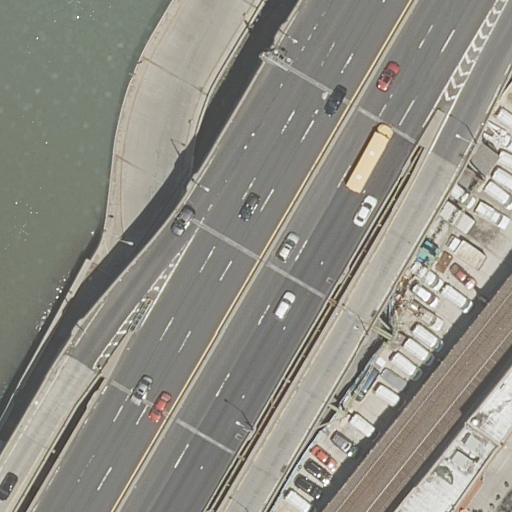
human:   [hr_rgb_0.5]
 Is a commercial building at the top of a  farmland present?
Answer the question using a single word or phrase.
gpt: no

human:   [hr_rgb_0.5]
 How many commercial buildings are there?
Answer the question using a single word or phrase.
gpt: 0

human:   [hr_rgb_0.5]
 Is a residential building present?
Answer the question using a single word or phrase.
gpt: yes

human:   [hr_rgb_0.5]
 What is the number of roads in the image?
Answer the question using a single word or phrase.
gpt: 6

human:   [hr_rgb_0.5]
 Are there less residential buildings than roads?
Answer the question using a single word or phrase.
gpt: yes

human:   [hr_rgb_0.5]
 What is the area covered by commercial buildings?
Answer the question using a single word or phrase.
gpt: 0m2

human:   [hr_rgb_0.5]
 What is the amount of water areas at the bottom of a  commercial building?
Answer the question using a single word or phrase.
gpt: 0

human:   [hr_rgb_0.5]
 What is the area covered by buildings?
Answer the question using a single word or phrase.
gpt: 237m2

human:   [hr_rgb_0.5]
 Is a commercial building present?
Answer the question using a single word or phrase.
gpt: no

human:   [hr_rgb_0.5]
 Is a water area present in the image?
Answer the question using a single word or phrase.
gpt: yes

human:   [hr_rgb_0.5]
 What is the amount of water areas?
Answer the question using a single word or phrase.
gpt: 1

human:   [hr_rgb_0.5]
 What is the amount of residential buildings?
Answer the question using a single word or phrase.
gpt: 1

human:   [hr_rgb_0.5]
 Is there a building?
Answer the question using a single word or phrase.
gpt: yes

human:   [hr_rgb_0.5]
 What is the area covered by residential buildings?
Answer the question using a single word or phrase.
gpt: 237m2

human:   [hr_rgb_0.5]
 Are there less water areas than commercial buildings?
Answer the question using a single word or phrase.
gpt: no

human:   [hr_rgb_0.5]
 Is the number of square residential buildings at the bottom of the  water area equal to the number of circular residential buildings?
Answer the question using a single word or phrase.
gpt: yes

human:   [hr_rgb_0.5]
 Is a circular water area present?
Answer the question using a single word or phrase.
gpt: no

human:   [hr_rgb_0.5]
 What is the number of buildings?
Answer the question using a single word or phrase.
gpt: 1

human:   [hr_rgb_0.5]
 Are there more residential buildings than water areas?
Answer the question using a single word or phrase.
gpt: no

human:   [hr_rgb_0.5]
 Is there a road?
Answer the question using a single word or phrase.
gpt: yes

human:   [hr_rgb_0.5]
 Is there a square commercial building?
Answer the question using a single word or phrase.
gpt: no

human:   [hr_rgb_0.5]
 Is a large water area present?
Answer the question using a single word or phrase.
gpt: yes

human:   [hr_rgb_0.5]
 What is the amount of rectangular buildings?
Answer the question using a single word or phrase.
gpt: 1

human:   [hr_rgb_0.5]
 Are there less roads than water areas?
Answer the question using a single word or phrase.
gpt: no

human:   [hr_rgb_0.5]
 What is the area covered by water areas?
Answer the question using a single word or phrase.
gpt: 1348m2

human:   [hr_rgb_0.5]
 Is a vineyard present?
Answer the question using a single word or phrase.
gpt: no

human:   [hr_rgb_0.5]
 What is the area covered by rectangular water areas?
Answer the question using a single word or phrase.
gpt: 0m2

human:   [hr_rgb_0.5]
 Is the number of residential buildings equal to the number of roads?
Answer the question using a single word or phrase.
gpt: no

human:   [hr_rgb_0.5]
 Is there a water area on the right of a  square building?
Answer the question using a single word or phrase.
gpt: no

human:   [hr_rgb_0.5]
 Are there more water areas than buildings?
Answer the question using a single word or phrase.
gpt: no

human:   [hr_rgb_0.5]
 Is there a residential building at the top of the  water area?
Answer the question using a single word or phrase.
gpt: no

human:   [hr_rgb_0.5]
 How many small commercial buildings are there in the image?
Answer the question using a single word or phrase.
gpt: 0

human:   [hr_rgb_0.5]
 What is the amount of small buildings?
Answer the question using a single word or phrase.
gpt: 0

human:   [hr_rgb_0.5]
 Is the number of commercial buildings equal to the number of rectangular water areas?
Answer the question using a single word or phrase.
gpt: yes

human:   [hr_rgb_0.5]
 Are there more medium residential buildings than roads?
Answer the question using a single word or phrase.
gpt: no

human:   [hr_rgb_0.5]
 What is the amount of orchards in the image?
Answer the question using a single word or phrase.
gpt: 0

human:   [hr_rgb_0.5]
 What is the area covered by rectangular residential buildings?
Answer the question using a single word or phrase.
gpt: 237m2

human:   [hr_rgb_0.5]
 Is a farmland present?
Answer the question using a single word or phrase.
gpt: no

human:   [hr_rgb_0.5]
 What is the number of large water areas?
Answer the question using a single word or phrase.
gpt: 1

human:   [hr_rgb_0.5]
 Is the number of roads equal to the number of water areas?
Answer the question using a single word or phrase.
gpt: no

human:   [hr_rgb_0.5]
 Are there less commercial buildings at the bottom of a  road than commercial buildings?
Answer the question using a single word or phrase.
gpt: no

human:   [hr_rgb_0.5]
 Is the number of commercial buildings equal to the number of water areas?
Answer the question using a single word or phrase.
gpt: no

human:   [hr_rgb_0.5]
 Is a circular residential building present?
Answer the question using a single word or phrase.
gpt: no

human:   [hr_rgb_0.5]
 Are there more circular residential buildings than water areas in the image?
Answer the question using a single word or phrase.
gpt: no

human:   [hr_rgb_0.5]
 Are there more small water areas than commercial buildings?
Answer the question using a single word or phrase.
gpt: no

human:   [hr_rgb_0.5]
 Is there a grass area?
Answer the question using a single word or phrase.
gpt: no

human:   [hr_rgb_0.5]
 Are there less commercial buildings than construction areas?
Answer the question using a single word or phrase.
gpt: no

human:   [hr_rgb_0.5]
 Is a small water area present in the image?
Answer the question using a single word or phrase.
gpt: no

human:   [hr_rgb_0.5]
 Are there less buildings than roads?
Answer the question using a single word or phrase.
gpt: yes

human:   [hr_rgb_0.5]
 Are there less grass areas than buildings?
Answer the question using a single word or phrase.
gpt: yes

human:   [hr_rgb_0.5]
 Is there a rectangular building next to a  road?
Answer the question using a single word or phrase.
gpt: yes

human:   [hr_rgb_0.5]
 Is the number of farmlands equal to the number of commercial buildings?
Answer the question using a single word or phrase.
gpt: yes

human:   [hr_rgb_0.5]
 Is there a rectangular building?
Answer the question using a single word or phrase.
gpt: yes

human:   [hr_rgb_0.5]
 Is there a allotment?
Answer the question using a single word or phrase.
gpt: no

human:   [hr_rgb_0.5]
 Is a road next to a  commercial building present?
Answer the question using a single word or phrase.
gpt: no

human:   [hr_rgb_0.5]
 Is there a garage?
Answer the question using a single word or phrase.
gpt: no

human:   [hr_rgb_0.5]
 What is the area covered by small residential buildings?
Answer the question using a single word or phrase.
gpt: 0m2

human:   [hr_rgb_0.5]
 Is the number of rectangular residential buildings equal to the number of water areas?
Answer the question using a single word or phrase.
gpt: yes

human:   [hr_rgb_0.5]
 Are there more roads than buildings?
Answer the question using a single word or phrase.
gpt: yes

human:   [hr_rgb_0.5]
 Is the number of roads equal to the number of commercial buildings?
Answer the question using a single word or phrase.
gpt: no

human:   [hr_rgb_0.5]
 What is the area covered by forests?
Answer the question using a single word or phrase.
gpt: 0m2

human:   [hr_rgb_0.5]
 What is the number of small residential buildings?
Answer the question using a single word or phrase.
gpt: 0

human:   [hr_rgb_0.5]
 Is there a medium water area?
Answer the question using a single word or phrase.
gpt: no

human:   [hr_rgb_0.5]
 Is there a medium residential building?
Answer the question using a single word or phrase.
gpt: yes